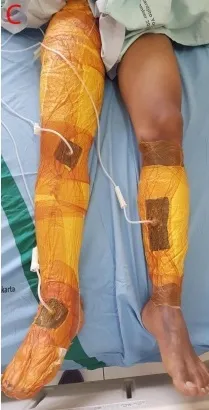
C) Installation of NPWT after wound debridement.
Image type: medical_photograph (skin_photograph)